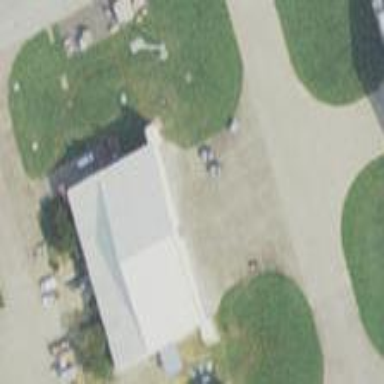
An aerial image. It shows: Hangar at the airport.